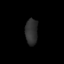
Tissue: lung
Cell type: Epithelial cells
Senescence score: 0.2316
Nuclear area (px): 323
Mean DAPI intensity: 46.13